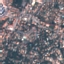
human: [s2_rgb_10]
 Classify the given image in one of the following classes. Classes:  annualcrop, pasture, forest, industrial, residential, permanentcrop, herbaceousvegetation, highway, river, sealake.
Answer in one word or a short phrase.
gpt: Residential